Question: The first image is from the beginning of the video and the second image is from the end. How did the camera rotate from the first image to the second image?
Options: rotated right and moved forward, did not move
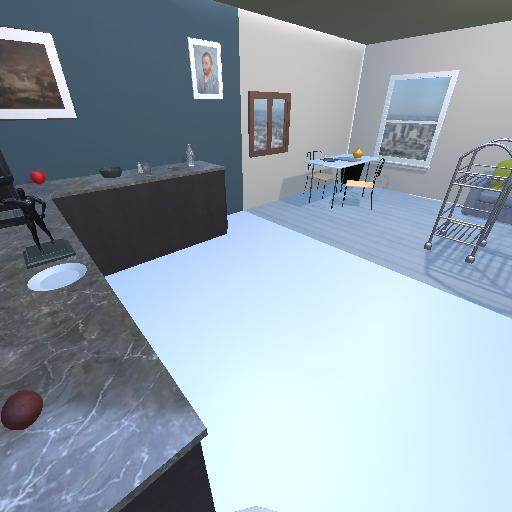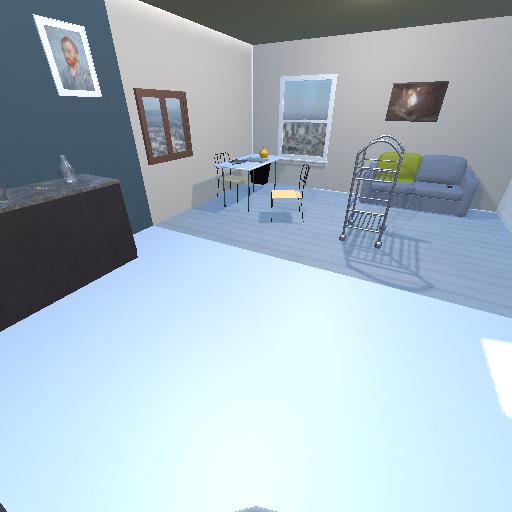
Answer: rotated right and moved forward